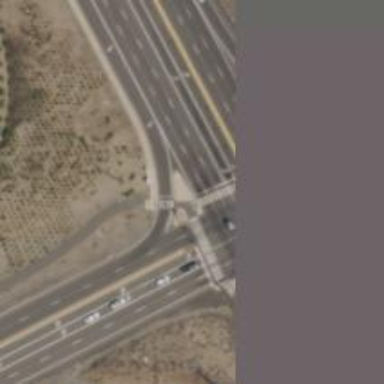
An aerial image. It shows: Asphalt trunk link road with separate sidewalk.